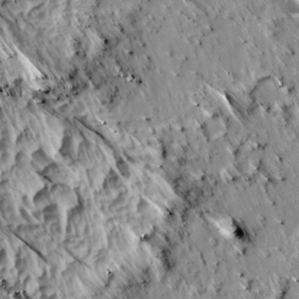
Label: non_frost